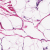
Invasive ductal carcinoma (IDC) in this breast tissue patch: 0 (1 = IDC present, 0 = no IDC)